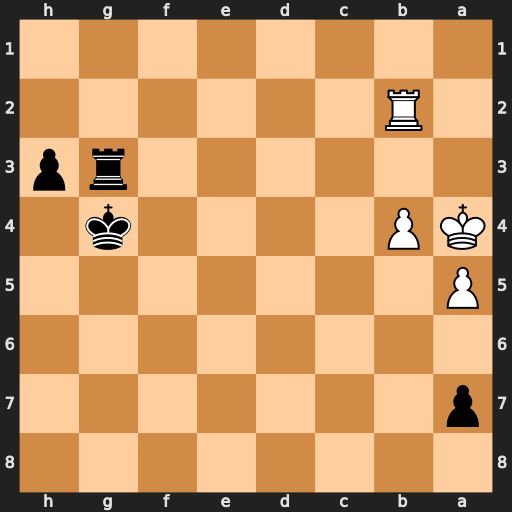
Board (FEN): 8/p7/8/P7/KP4k1/6rp/1R6/8
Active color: b
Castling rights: -
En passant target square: -
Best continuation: Rg2 Rb1 h2 Rh1 Kh3